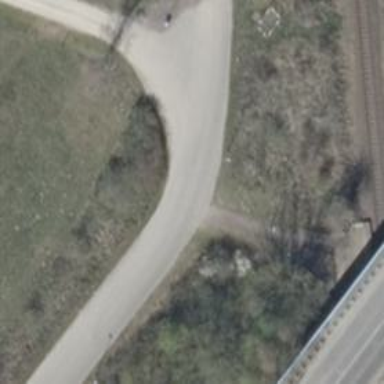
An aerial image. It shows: Footway.